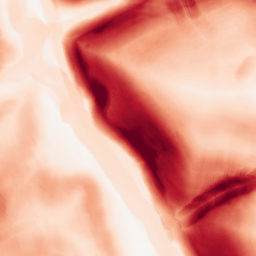
Category: morphological
Decomposition family: morphological_gradient
Decomposition parameters: size: 10
shape: disk
Upsampling method: lanczos
Upsampling parameters: scale: 4
Upsampling scale: 4